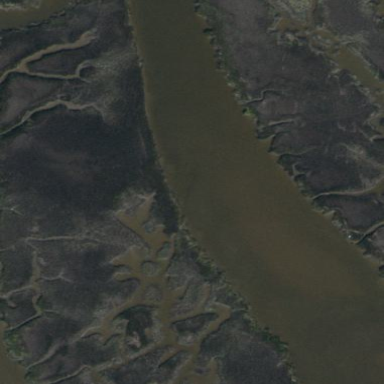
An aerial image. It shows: Marshy wetland area.